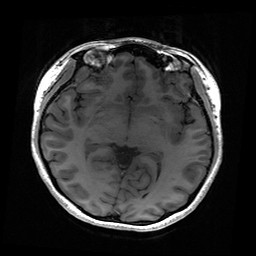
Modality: T1w
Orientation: sagittal